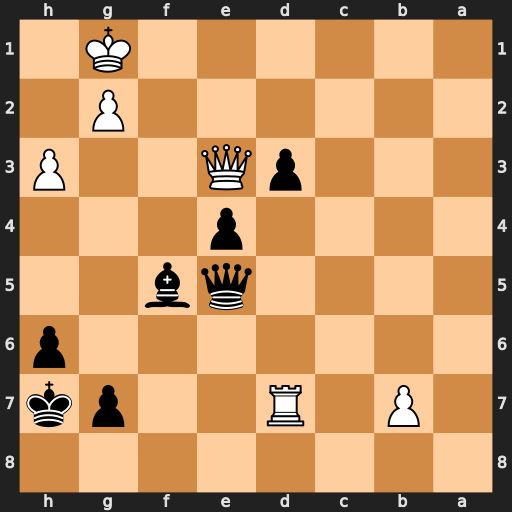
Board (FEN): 8/1P1R2pk/7p/4qb2/4p3/3pQ2P/6P1/6K1
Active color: b
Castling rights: -
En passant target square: -
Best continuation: Bxd7 b8=Q Qxb8